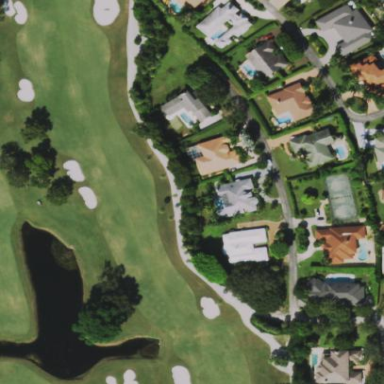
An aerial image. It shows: Golf fairway surrounded by grass.